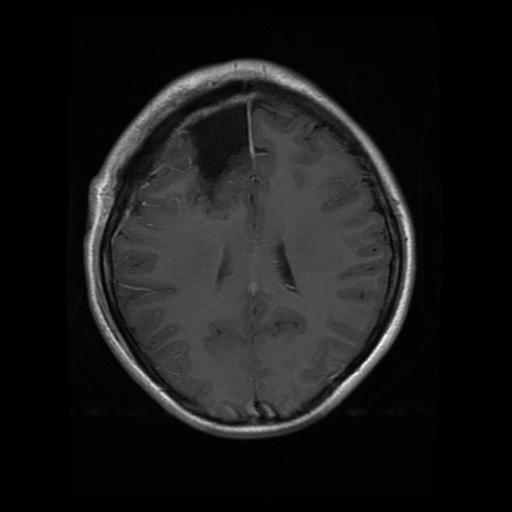
Label: glioma